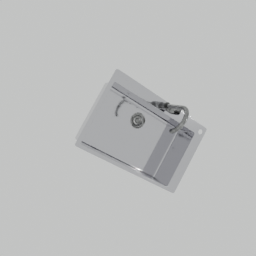
Label: appliances